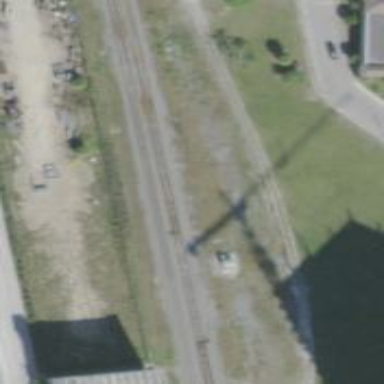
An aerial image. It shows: Railway track.